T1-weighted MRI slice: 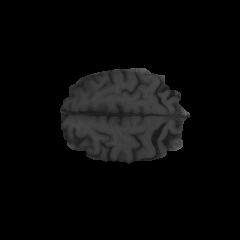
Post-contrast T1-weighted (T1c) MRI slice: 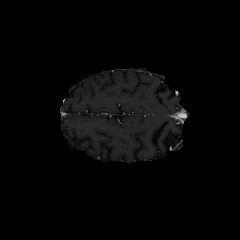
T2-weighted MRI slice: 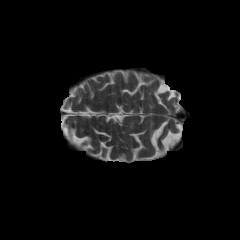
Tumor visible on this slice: no